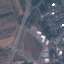
Land use / land cover class: Highway